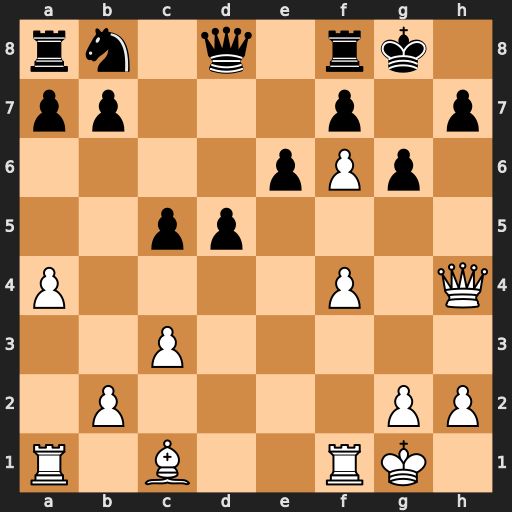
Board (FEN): rn1q1rk1/pp3p1p/4pPp1/2pp4/P4P1Q/2P5/1P4PP/R1B2RK1
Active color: w
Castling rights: -
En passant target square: -
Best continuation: f5 Nd7 Bg5